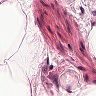
Metastatic tissue present: no